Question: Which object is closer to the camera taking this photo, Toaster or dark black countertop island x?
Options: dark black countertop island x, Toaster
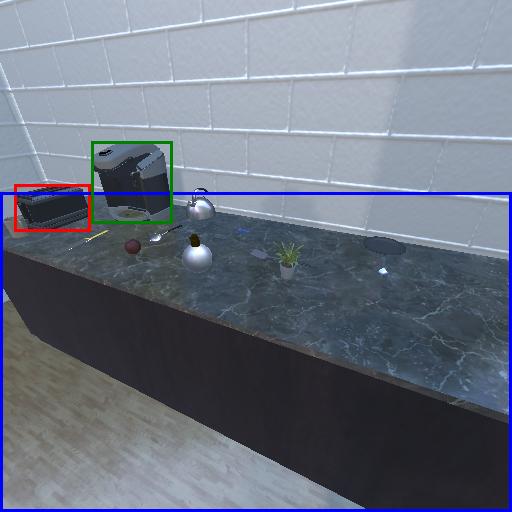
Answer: dark black countertop island x